Field crop: maize
Growth stage: 2
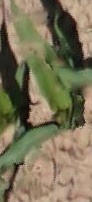
Species: maize